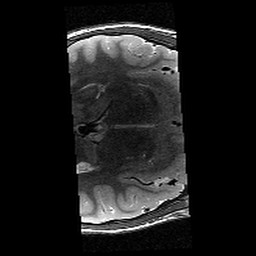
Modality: T2w
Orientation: axial
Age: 13
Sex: male
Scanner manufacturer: siemens
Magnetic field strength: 3 T
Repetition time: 9.23 s
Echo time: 0.067 s